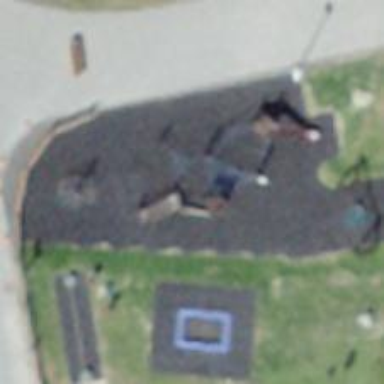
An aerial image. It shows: Playground structure.